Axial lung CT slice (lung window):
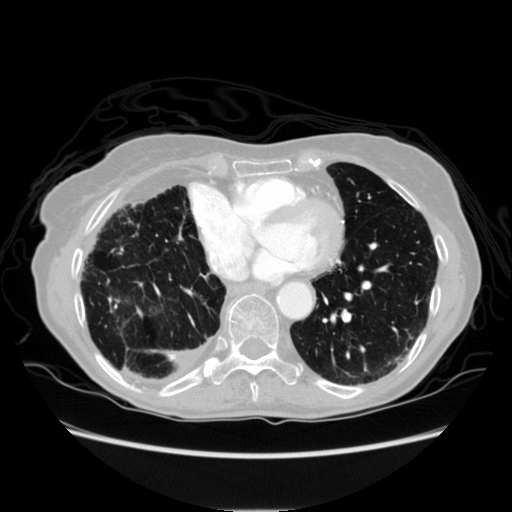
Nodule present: no